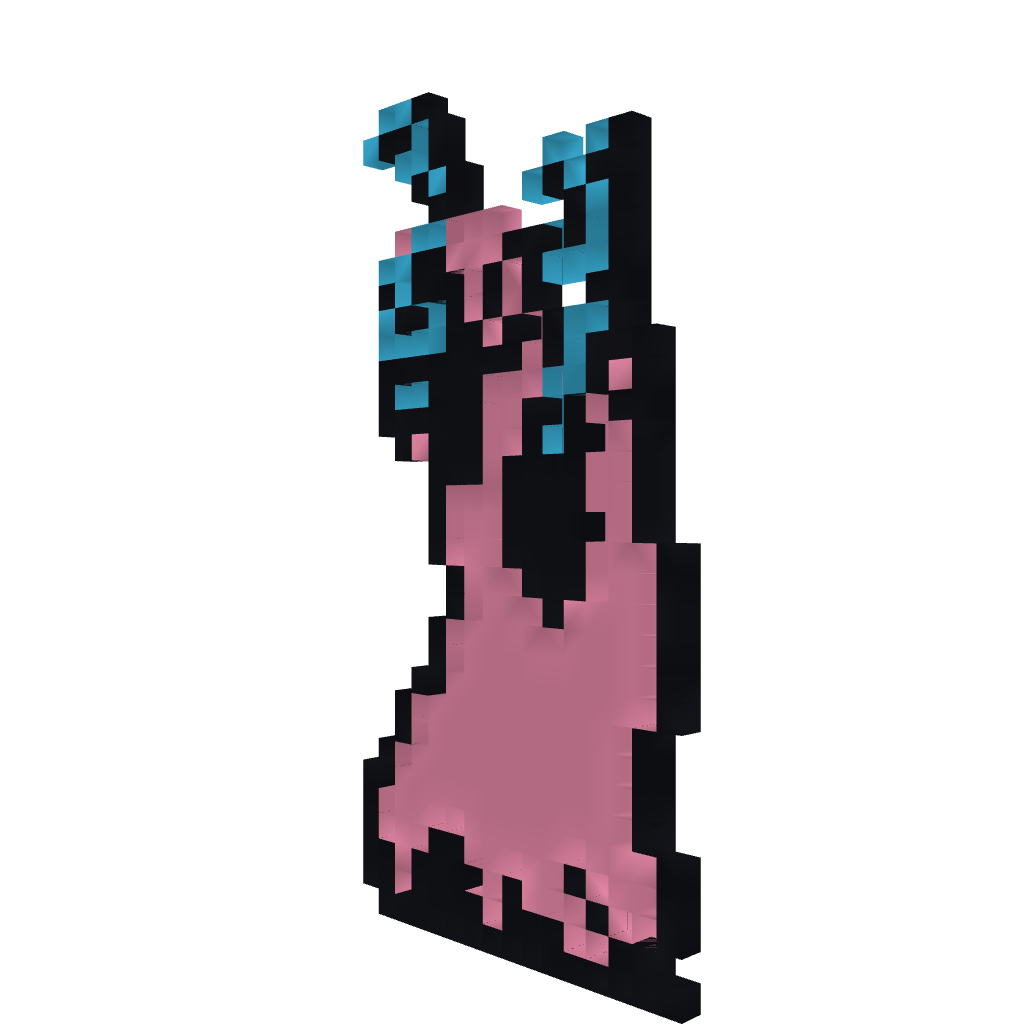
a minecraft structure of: Zombie from Castlevania